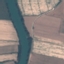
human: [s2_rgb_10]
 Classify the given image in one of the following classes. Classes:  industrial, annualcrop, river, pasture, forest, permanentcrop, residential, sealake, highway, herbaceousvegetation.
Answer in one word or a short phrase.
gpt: River